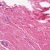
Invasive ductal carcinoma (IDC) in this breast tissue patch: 0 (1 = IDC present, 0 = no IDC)